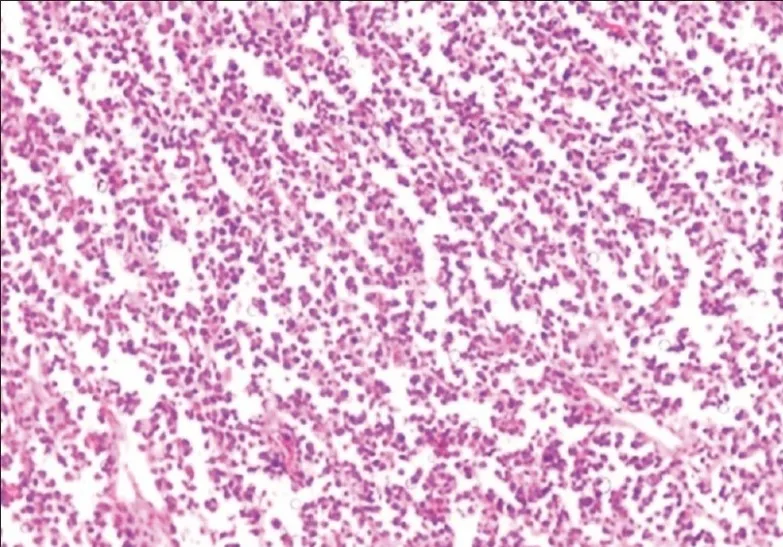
Diffuse sheets of monotonous medium-sized cells (x10).
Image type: pathology (h&e)